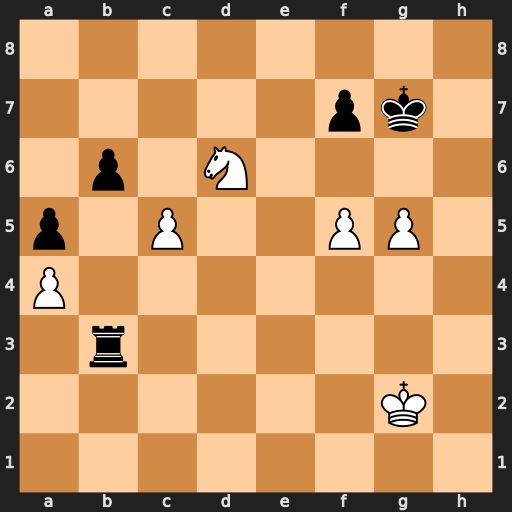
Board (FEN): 8/5pk1/1p1N4/p1P2PP1/P7/1r6/6K1/8
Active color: w
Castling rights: -
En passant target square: -
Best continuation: c6 Rc3 c7